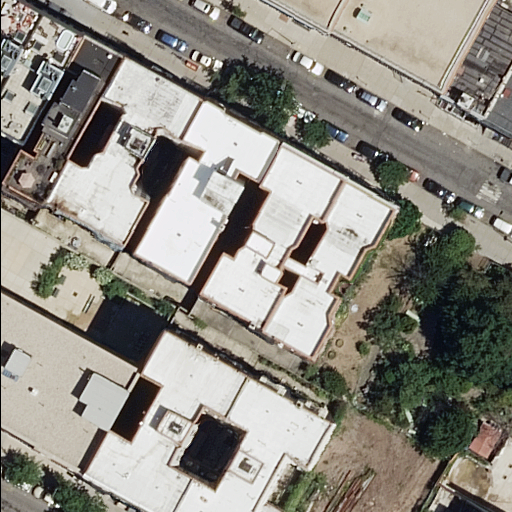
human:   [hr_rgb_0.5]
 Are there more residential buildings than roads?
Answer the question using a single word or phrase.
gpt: yes

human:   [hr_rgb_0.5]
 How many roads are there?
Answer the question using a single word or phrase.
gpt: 2

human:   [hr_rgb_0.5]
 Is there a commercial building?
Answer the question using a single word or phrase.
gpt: no

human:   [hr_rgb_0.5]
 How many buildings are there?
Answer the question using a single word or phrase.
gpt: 13

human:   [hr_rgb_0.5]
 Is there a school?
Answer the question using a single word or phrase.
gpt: yes

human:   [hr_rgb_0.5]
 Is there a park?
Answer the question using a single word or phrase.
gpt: yes

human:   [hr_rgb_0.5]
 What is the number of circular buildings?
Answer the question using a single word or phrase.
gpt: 0

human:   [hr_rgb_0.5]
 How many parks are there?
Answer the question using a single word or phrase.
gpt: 1

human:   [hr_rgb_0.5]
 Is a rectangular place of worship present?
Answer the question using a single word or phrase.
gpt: yes

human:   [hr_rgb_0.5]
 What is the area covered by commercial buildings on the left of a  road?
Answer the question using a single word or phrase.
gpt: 0m2

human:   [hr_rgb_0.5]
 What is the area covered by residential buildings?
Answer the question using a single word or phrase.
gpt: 3943m2

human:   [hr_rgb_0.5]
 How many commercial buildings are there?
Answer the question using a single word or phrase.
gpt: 0

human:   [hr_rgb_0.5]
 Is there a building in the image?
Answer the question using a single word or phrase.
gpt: yes

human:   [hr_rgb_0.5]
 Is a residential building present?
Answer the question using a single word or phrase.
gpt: yes

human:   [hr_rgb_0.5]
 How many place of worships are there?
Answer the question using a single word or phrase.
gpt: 1

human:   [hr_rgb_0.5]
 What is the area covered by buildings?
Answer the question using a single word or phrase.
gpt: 4356m2

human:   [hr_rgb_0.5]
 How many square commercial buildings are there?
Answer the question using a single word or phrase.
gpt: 0

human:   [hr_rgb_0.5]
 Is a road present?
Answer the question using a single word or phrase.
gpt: yes

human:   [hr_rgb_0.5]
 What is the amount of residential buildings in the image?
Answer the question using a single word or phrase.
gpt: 12

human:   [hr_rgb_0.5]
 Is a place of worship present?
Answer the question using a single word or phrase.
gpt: yes

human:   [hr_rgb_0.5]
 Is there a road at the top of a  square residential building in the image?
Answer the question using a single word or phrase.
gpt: no

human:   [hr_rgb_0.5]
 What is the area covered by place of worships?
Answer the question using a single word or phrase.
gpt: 185m2

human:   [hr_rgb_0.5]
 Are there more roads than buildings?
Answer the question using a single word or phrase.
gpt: no

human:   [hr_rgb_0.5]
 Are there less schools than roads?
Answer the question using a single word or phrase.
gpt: yes

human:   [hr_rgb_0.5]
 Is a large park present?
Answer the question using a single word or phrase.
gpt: yes

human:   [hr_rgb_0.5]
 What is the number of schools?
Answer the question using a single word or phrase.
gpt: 1

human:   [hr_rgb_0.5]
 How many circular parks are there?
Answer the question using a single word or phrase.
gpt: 0

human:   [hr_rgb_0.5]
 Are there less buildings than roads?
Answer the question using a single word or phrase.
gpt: no

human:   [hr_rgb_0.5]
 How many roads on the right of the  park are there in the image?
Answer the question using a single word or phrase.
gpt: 0

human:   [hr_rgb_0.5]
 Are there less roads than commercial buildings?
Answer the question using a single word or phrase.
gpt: no

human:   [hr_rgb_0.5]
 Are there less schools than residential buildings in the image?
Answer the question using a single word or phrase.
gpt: yes

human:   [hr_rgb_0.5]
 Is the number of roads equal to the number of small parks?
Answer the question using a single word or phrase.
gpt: no

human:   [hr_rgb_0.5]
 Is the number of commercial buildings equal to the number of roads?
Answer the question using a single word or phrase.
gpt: no

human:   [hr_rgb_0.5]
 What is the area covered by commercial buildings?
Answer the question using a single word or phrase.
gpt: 0m2

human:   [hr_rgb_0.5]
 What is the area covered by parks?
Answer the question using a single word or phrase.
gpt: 1647m2

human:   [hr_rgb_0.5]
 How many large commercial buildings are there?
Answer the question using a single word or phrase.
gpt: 0

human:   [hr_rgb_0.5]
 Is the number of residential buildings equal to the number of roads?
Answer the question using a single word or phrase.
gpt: no

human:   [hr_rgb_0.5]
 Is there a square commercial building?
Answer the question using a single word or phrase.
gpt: no

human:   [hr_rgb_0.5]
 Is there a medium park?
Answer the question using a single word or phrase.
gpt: no

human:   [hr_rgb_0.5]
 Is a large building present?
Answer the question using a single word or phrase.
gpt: yes

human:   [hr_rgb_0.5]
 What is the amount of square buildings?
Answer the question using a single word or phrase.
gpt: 0

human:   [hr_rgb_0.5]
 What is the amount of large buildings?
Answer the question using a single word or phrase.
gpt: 2

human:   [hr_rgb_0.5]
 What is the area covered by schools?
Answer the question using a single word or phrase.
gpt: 412m2

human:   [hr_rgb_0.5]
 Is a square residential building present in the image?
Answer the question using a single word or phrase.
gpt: no

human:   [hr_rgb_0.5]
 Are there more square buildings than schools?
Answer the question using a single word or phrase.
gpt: no

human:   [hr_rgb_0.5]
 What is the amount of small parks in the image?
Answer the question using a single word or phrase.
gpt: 0

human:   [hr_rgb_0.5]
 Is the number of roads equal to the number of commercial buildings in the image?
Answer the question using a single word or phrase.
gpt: no

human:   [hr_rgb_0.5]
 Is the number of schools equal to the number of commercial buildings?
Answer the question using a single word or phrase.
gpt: no

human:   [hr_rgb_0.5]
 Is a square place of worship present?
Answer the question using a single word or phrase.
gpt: no

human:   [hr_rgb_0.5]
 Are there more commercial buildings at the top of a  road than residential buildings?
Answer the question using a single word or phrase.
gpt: no

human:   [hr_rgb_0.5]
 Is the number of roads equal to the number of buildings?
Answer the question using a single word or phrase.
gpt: no

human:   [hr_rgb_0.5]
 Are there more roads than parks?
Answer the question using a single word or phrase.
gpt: yes

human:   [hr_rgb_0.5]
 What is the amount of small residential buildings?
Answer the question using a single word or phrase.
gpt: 2

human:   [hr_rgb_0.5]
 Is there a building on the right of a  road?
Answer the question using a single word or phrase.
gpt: yes

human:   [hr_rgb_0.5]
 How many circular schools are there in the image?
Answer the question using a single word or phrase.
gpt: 0

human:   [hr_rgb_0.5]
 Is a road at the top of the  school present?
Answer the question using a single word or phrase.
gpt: no

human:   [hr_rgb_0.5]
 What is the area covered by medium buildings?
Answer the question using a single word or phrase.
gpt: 3094m2

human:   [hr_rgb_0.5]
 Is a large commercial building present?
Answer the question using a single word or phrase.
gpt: no

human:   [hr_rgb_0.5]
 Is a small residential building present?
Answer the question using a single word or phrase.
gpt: yes

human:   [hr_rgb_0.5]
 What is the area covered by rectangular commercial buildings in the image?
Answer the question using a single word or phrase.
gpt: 0m2

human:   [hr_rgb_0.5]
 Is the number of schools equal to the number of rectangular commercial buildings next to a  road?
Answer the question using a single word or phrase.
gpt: no

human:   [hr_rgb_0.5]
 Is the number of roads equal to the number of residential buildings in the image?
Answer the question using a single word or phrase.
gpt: no

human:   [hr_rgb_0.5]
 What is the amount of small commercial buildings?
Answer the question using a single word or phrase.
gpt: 0

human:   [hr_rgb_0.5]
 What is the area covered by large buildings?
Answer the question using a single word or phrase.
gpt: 1136m2